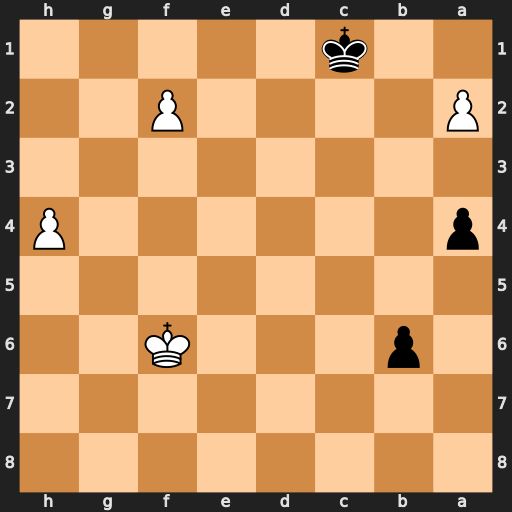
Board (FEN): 8/8/1p3K2/8/p6P/8/P4P2/2k5
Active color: b
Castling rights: -
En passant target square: -
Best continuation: b5 Ke6 b4 h5 b3 a3 b2